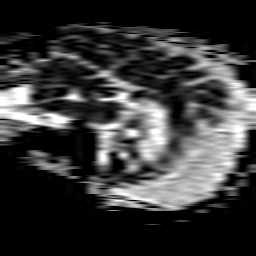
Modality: ADC
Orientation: sagittal
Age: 85
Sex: male
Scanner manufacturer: philips
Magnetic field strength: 1.5 T
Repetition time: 4.692 s
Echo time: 0.07716 s